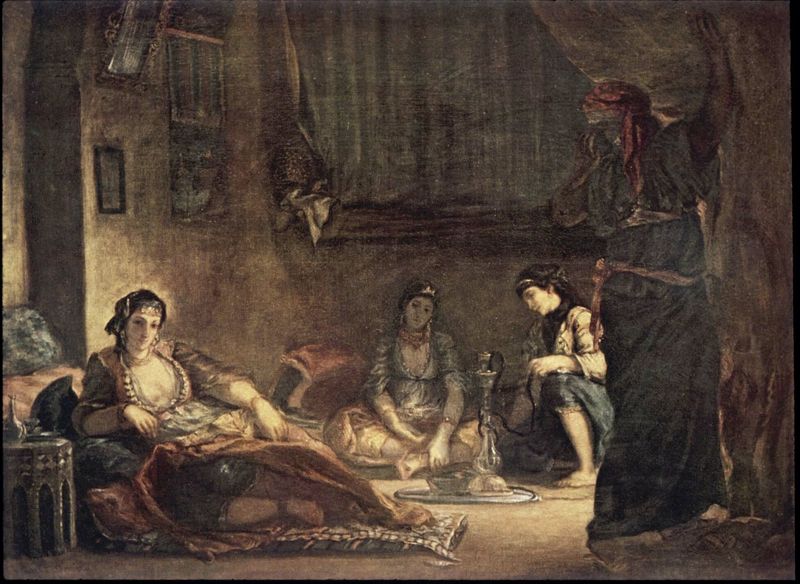
Titel: Femmes d'Alger, Frauen in Algier
Künstler: Eugène Delacroix
Standort: Montpellier
Institution: Musée Fabre
Schlagwörter: blau, dunkel, gemälde, gruppe, mann, schatten, weiß, aquarell, frauen, grün, menschen, ocker, sitzen, abend, ausschnitt, braun, brust, busen, damen, fenster, frau, grau, haar, kleid, kleider, licht, nacht, orange, raum, schmuck, schwarz, tisch, tür, zeichnung, zimmer, gürtel, rot, schal, schleier, tuch, beige, gespräch, teppich, flasche, arm, arme, falten, rahmen, samt, stehen, teller, bild, innenraum, spiegel, vorhang, boden, haare, interieur, kostüm, sitzend, stehend, stoff, stoffe, tücher, decke, gewänder, innen, dekollete, dekolletee, dekollte, diadem, höhle, höle, seide, genre, vase, beine, kopfbedeckung, bein, bilder, liegen, halsband, hosen, hocker, kissen, könig, girls, polster, vorhänge, kopftuch, rauchen, ornamente, draperie, kerze, bett, tischchen, tasse, tee, halbnackt, gemach, liegend, divan, exotik, gestalt, wände, schimmer, vier, fussboden, barfuss, offen, diwan, orient, orientalisch, hocken, liegende, knien, liege, pölster, kerzenschein, harem, kopftücher, tonig, wächter, mittelpunkt, ottomane, orientalismus, gefäße, indien, odaliske, turban, islam, türkei, verzierungen, pluderhosen, sultan, lager, delacroix, schneidersitz, shisha, wasserpfeife, halbschatten, gemächer, kemenate, bordell, indisch, serail, osmanisches reich, wasserpfeiffe, tausendundeinenacht, perosnen, orientalen, schischa, teppig, eugene, eunuch, depp, fußband, odalisken, raucherpfeife, haremsdamen, caliana, eugen, eunuche, haremswächter, harmeswächter, liegende dame, rauerin, schischah, what should i write, i dont un, silbertablett, raucheen, voerdergrund, kem, pluderhse, schicha